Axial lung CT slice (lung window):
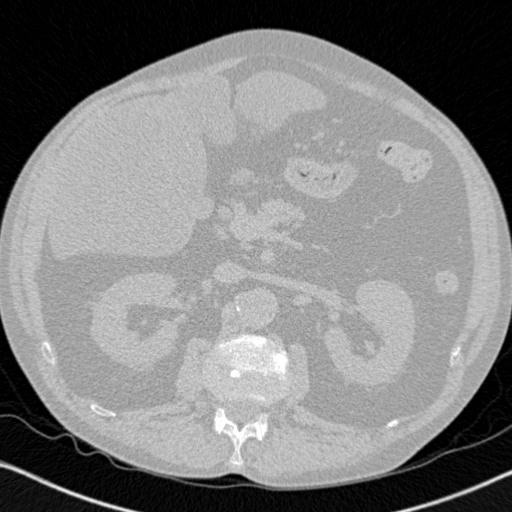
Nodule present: no